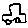
Label: car